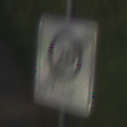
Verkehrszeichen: EndeZone20
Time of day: MorningAfternoon
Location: Outdoor (RoadRail)
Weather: Clear
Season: NotSpecified
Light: Natural